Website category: auto
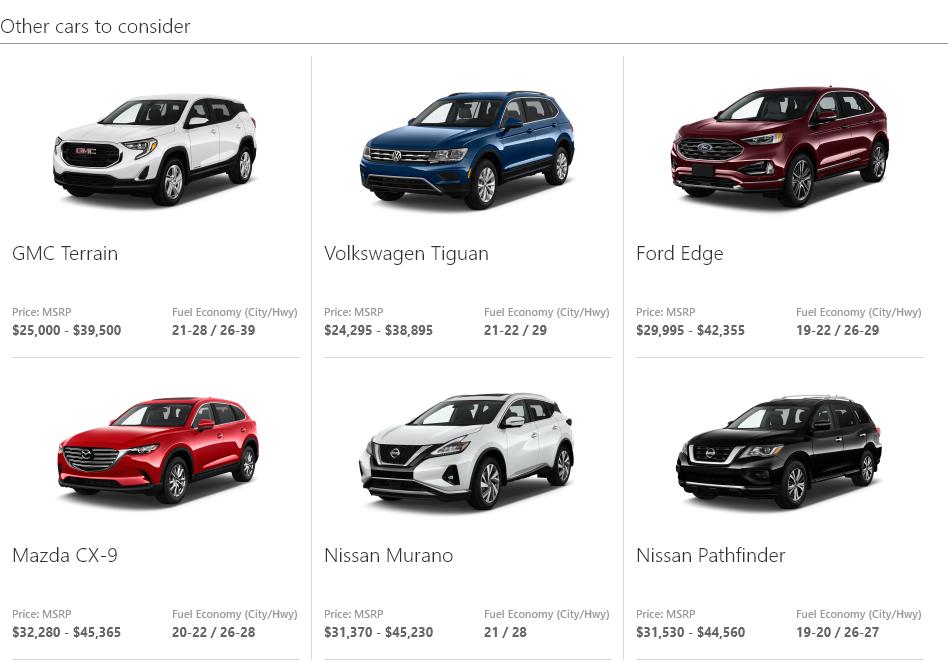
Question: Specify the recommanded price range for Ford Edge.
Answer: $29,995 - $42,355

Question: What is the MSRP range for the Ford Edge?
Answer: $29,995 - $42,355

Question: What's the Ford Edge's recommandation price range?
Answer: $29,995 - $42,355

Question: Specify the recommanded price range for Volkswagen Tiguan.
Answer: $24,295 - $38,895

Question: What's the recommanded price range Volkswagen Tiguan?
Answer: $24,295 - $38,895

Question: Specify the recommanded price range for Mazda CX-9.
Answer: $32,280 - $45,365

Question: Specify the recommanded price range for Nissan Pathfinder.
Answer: $31,530 - $44,560

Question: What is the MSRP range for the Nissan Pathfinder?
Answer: $31,530 - $44,560

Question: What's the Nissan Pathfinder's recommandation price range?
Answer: $31,530 - $44,560

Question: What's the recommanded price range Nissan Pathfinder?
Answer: $31,530 - $44,560

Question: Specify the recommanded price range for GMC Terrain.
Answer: $25,000 - $39,500

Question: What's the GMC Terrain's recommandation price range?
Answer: $25,000 - $39,500

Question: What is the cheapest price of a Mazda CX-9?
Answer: $32,280

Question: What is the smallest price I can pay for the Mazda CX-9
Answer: $32,280

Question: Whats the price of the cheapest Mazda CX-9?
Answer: $32,280

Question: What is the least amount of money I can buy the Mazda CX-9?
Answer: $32,280

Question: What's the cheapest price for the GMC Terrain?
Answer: $25,000

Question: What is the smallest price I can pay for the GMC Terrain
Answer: $25,000

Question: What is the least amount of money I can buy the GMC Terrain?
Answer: $25,000

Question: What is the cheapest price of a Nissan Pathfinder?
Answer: $31,530

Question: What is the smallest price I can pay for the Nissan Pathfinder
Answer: $31,530

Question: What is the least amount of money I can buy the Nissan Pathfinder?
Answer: $31,530

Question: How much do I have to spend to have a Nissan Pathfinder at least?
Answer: $31,530

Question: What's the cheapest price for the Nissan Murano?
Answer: $31,370

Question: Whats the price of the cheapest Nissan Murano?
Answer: $31,370

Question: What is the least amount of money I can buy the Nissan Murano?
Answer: $31,370

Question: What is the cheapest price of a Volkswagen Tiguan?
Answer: $24,295

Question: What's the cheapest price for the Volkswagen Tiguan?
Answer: $24,295

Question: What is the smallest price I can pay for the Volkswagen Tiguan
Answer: $24,295

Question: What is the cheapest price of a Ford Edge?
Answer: $29,995

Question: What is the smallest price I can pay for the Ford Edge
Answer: $29,995

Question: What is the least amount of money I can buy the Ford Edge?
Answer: $29,995

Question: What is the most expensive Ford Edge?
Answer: $42,355

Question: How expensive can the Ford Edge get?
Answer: $42,355

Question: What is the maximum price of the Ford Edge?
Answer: $42,355

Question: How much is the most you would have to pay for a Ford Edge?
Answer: $42,355

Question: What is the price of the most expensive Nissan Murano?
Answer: $45,230

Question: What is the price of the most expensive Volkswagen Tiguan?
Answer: $38,895

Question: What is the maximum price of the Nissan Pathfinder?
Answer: $44,560

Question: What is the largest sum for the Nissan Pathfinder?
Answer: $44,560

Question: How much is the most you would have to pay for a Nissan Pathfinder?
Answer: $44,560

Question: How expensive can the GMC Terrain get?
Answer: $39,500

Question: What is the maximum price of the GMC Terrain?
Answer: $39,500

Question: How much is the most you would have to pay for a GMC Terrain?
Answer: $39,500

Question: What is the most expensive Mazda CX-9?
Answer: $45,365

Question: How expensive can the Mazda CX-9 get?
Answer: $45,365

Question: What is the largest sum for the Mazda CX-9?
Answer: $45,365

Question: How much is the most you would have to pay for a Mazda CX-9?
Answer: $45,365

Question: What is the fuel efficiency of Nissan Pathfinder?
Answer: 19-20 / 26-27

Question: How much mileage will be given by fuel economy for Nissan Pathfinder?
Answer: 19-20 / 26-27

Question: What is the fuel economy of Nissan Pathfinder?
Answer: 19-20 / 26-27

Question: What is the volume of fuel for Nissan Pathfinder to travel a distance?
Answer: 19-20 / 26-27

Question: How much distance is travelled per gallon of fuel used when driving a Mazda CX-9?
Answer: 20-22 / 26-28

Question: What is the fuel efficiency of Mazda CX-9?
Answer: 20-22 / 26-28

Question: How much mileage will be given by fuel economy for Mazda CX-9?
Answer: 20-22 / 26-28

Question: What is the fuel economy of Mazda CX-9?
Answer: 20-22 / 26-28

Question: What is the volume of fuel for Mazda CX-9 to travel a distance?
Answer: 20-22 / 26-28

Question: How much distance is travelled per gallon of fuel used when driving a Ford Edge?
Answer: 19-22 / 26-29

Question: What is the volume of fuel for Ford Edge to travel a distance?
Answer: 19-22 / 26-29

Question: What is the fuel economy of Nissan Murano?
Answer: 21 / 28

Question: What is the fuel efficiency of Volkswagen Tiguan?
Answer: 21-22 / 29

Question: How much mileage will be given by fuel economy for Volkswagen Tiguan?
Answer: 21-22 / 29

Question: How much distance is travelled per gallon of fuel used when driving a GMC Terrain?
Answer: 21-28 / 26-39

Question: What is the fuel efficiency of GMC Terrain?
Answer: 21-28 / 26-39